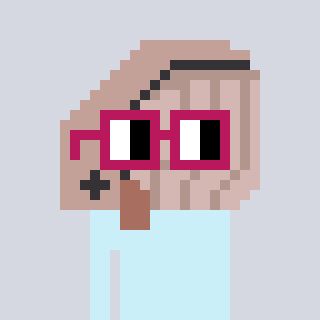
a pixel art character with square dark red glasses, a whale-shaped head and a rust-colored body on a cool background